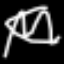
Label: squiggle